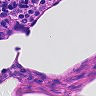
Metastatic tissue present: no